I will show an image sequence of human cooking. I have annotated the images with numbered circles. Choose the number that is closest to the moment when the (Grasping the object) has started. You are a five-time world champion in this game. Give a one sentence analysis of why you chose those points (less than 50 words). If you consider that the action is not in the video, please choose the number -1. Provide your answer at the end in a json file of this format: {"points": []}
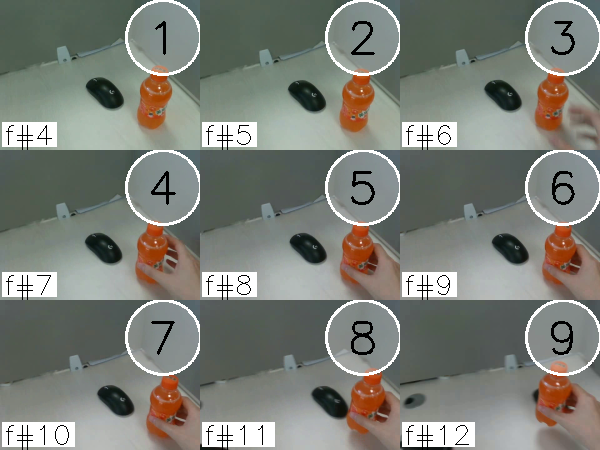
Frame 5 shows the clearest moment of hand-object contact.
{"points": [5]}